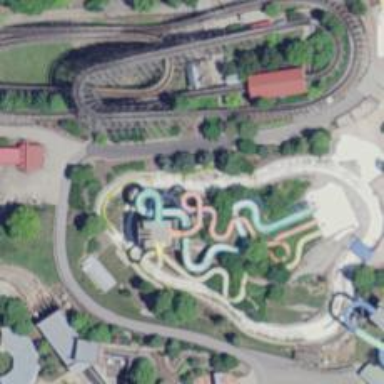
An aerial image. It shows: Water slide attraction.